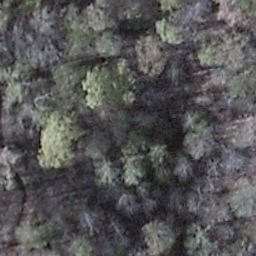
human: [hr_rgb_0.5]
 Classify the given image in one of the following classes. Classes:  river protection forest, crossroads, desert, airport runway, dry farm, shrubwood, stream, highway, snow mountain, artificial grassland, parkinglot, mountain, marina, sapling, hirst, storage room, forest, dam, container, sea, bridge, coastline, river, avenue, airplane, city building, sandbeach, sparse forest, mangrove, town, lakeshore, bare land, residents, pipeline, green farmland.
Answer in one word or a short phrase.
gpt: shrubwood